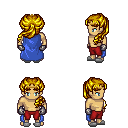
a pixel art fantasy rpg character, male body template, human, tanned skin, blue cape, red pants, blonde princess hairstyle, gold tiara, metal gloves, white slippers, four views (front, back, left, right), 2x2 character sprite sheet, small pixel art, hard edges, no anti-aliasing